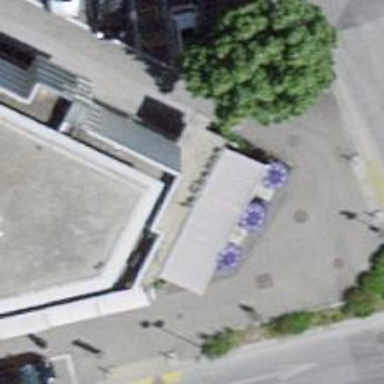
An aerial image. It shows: Bar.